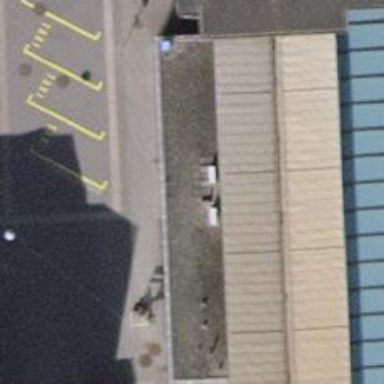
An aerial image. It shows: Kiosk.